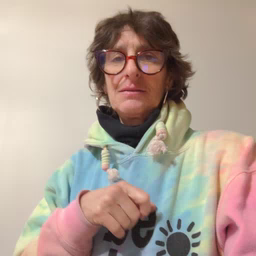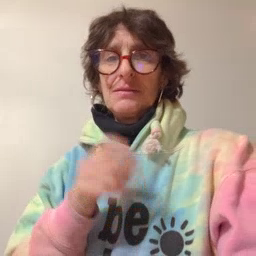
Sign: clown